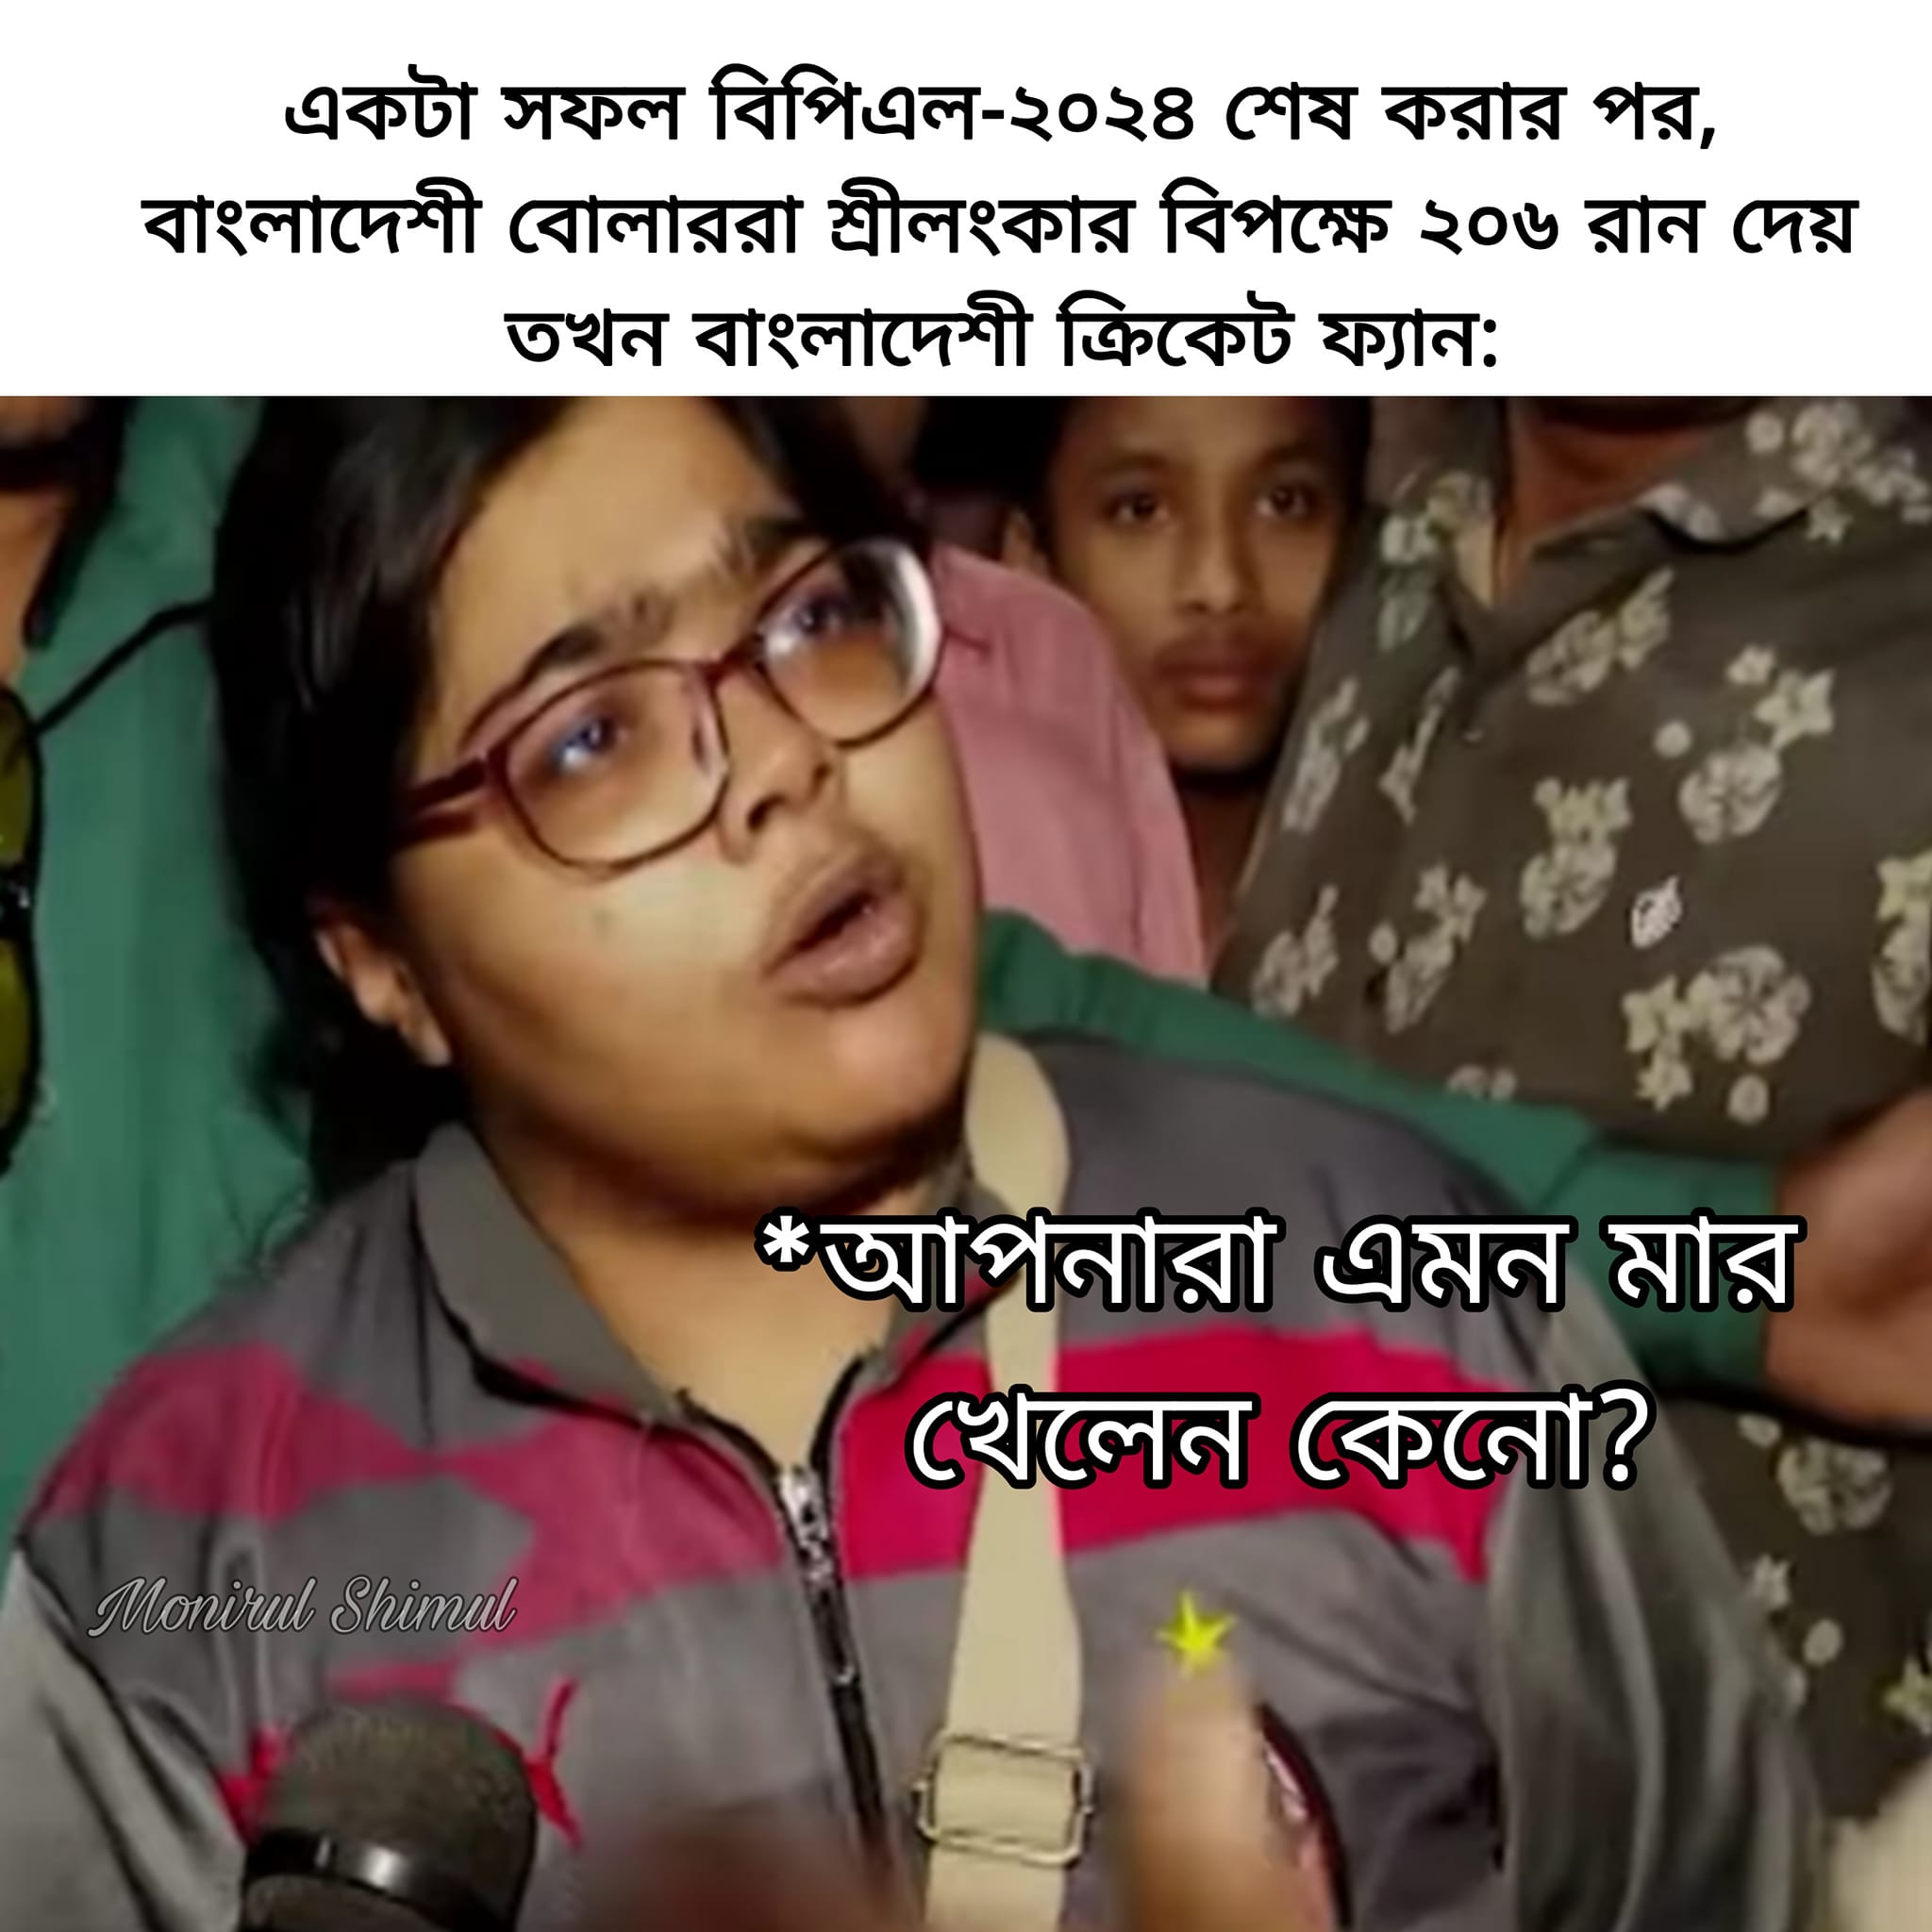
Text: একটা বিপিএল ২০২৪ করার পর বাংলাদেশী বোলারবা শ্রীলংকার বিপক্ষে ২০৬ রান দেয় তখন বাংলাদেশী ক্রিকেট ফ্যান আপনারা এমন মার খেলেন কেন
Label: Non Hate